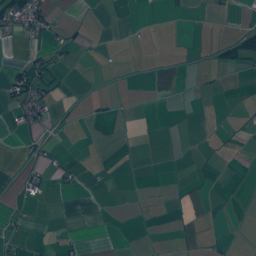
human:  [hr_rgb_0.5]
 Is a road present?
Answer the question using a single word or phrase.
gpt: yes

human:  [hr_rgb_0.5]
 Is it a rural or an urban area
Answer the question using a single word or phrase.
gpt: rural

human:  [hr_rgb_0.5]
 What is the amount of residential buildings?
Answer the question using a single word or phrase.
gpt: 383

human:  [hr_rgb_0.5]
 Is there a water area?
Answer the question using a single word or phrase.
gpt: yes

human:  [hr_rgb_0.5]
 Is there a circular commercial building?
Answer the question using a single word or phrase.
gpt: no

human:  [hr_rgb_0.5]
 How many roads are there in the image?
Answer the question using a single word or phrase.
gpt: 123

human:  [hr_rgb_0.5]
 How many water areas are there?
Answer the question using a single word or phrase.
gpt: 47

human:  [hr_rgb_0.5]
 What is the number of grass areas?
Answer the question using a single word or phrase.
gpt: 303

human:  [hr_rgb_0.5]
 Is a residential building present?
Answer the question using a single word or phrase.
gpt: yes

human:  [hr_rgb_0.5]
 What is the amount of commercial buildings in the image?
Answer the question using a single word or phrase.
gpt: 5

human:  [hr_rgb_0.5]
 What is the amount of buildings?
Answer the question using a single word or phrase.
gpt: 391

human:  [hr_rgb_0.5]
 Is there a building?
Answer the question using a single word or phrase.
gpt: yes

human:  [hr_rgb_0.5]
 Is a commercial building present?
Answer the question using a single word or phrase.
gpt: yes

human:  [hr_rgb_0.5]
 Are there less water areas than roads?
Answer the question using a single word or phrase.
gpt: yes

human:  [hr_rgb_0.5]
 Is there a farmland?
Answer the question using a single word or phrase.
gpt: yes

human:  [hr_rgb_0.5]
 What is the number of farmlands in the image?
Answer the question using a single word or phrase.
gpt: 50

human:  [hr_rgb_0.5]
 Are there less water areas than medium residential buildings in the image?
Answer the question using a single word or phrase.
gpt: no

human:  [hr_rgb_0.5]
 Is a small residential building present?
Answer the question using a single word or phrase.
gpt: yes

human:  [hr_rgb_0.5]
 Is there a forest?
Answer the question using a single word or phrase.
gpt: yes

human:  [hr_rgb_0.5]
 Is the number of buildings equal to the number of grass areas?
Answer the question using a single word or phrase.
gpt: no

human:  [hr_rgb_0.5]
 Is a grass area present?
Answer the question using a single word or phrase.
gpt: yes

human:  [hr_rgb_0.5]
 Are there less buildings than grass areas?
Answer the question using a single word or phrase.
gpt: no

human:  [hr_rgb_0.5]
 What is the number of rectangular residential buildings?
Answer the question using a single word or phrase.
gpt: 206

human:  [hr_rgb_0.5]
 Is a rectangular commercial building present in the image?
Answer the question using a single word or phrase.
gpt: yes

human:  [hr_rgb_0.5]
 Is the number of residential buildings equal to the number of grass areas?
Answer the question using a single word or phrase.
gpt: no

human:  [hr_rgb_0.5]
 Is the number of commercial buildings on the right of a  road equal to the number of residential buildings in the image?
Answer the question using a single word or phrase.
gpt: no

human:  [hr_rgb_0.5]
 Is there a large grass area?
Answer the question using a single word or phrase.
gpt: yes

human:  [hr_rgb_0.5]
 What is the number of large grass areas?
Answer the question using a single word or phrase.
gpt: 254

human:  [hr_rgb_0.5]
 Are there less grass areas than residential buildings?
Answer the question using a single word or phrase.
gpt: yes

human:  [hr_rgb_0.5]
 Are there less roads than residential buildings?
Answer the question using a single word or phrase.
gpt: yes

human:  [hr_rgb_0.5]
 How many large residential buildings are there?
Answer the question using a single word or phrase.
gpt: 0

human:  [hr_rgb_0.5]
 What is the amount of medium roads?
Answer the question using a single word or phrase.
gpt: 0

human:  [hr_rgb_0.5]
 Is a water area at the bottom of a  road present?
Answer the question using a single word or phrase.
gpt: yes

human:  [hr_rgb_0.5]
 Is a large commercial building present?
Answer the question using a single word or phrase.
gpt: no

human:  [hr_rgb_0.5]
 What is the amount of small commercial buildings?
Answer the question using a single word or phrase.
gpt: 4

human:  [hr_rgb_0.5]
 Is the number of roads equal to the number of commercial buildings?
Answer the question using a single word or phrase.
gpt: no

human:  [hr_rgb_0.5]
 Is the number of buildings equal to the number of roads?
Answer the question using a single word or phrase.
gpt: no

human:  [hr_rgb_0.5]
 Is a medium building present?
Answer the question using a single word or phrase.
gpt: yes

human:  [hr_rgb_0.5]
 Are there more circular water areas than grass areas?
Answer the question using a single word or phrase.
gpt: no

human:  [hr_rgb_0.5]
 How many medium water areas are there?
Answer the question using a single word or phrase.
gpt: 6

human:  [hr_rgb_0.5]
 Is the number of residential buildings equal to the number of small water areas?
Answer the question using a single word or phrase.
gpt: no

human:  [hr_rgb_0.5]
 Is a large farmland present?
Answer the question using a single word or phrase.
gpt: yes

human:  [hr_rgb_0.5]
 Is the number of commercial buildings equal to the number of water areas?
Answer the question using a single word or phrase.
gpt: no

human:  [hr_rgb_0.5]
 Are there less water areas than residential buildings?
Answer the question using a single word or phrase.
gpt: yes

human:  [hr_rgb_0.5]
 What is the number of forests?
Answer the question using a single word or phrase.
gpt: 40

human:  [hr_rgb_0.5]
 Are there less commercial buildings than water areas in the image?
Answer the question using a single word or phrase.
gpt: yes

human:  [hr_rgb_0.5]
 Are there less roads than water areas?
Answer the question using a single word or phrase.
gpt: no

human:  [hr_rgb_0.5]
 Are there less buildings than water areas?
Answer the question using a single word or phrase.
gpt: no

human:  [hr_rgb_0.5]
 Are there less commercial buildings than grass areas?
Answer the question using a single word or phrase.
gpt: yes

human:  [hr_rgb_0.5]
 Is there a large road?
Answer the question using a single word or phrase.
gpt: no

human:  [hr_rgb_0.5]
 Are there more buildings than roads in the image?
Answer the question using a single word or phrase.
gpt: yes

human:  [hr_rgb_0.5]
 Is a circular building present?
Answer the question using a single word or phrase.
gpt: no

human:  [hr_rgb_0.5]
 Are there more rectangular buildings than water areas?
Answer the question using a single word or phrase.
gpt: yes

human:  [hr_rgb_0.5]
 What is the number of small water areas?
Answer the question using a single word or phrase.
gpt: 32

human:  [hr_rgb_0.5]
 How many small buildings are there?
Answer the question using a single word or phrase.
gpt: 388

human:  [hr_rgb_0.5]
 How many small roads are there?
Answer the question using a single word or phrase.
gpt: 123

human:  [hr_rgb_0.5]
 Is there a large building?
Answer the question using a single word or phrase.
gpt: no

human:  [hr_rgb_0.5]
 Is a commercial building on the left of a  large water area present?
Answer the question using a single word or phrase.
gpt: yes

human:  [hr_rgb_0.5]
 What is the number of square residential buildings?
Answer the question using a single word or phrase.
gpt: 0

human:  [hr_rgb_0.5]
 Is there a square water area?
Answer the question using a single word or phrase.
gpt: yes

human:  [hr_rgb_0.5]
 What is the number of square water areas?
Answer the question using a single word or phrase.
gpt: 13

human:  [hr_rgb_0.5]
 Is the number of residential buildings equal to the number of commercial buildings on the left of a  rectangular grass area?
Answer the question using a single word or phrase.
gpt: no

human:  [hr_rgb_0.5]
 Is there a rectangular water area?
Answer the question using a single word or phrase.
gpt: yes

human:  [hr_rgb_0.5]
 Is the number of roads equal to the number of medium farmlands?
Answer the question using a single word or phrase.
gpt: no